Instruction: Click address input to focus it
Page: traveler
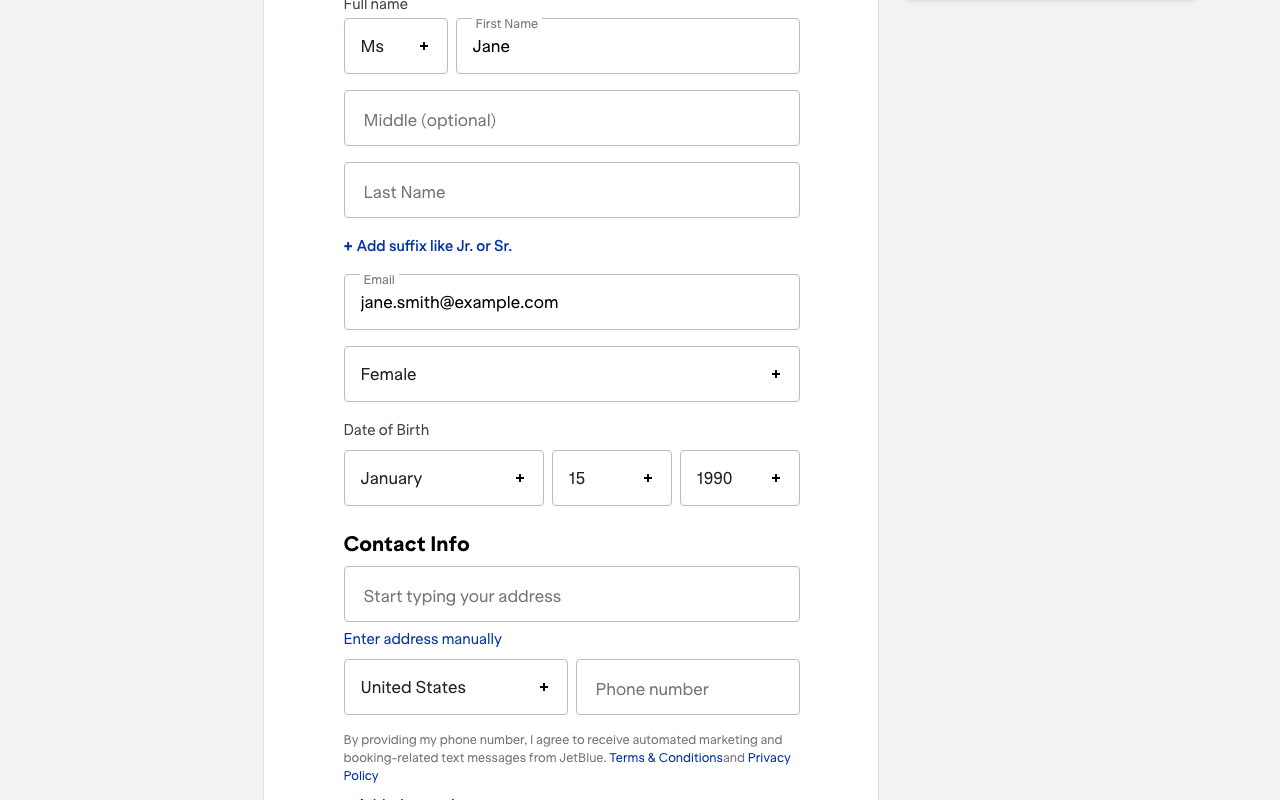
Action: click